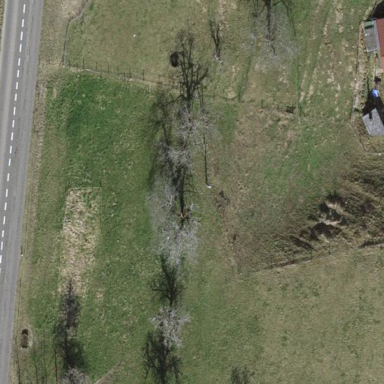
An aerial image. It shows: Orchard.